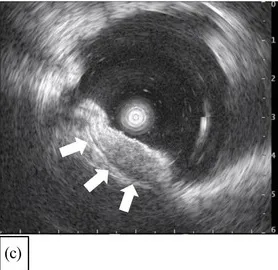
(c) EUS revealed a tumor with a maximum diameter of approximately 20 mm with hypovascularity in the fourth layer and partially heterogeneous internal structures (white arrow).
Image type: radiology (ultrasound)